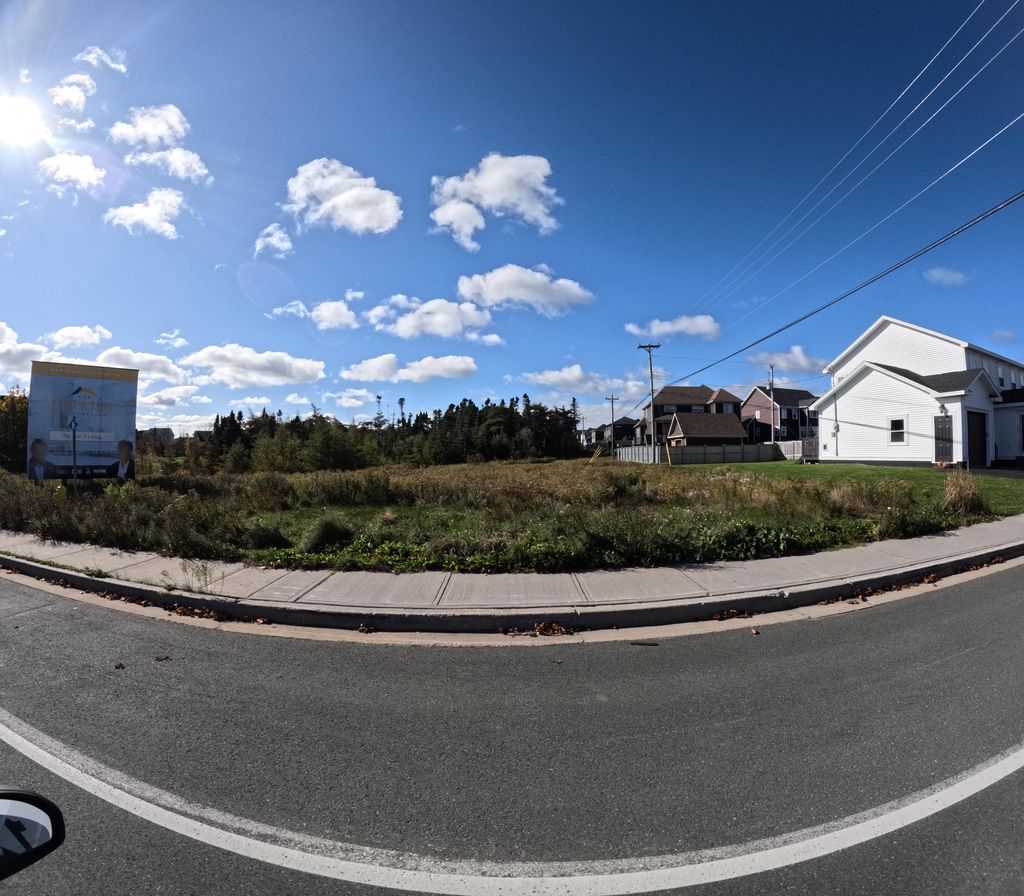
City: st_johns